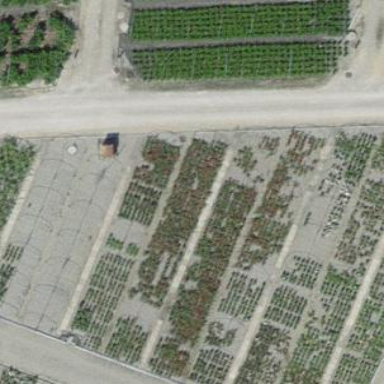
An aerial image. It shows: Plant nursery area.